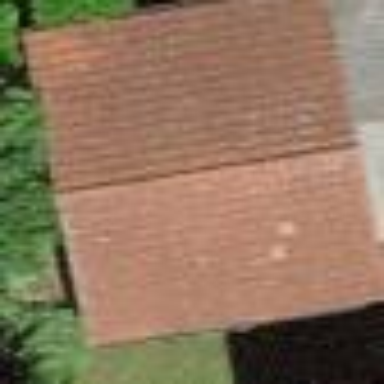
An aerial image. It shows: View of roof of building.